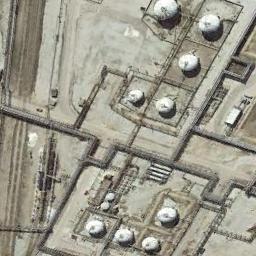
Label: storage tanks